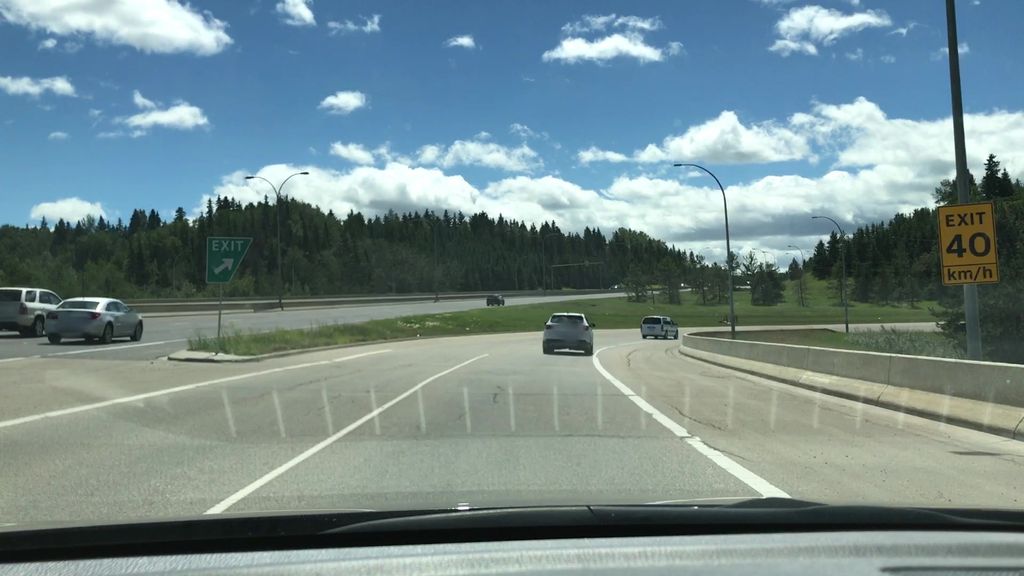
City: edmonton